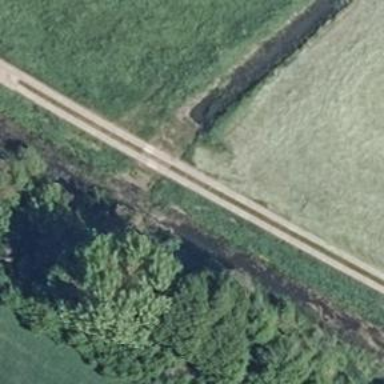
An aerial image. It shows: Culvert tunnel.